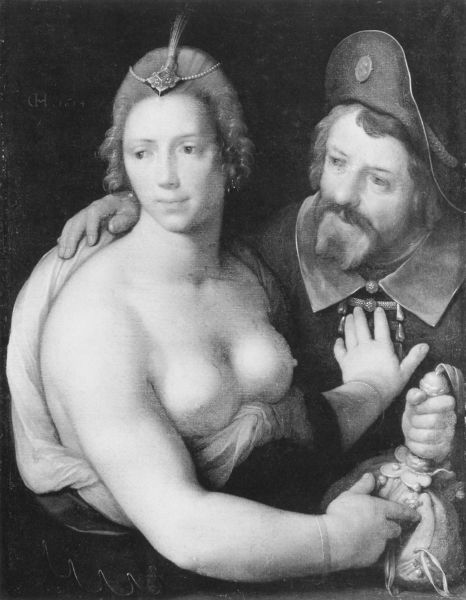
Titel: Gewinnsüchtige Liebe
Künstler: Cornelis Cornelisz van Haarlem
Institution: unbekannt
Schlagwörter: akt, gemälde, hand, mann, nackt, weiß, brust, busen, frau, grau, hut, mund, nase, schmuck, schwarz, zeichnung, bart, augen, bibel, gesicht, haarschmuck, halten, kragen, hals, portrait, haare, paar, prostituierte, diadem, kinn, sack, brüste, umarmung, kette, wange, knöpfe, entblösst, geld, schwarz weiß, beutel, säckchen, armband, altes testament, geldbeutel, kopfschmuck, reproduktion, abwehr, nutte, abweisend, susanna, prosituierte